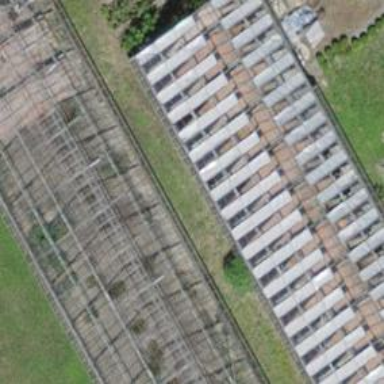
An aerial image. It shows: Greenhouse.